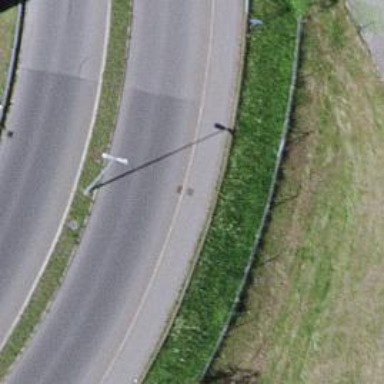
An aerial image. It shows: Secondary road with asphalt surface.